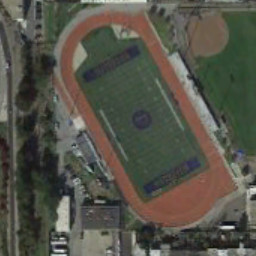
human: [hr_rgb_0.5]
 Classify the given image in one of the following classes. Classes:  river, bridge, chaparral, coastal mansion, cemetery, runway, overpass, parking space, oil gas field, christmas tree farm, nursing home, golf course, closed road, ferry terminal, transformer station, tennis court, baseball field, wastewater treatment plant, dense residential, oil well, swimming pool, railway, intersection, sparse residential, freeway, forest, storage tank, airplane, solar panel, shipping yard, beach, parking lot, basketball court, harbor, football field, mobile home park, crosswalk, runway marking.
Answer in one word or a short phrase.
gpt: football field